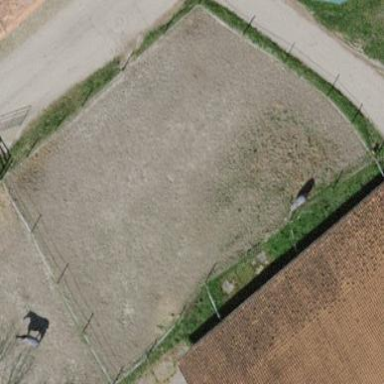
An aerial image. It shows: Equestrian pitch enclosed by fence.